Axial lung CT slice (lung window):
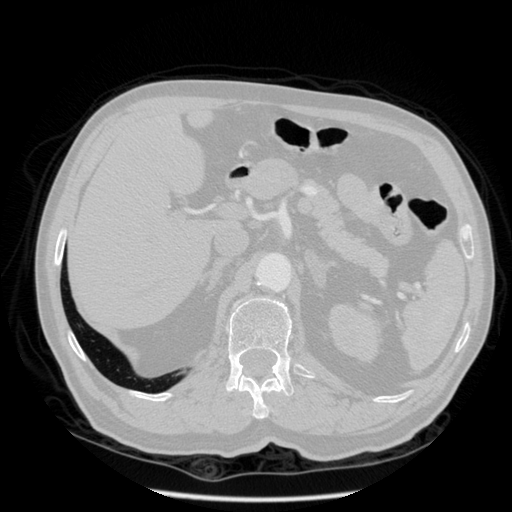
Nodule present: no